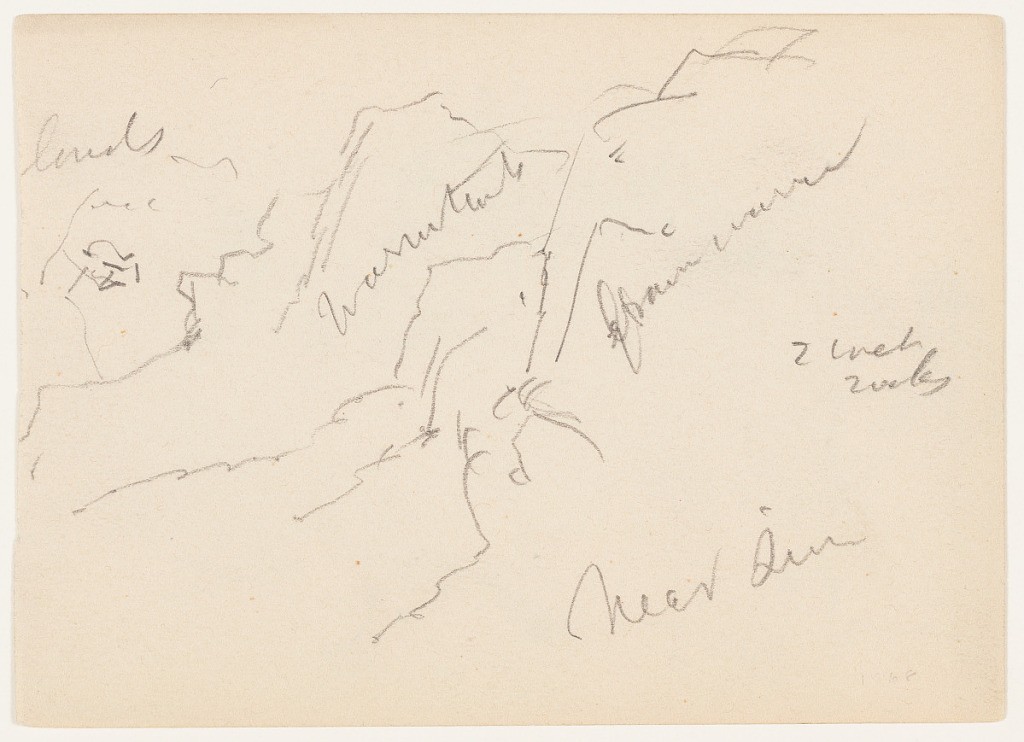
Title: Landscape near Sion, Switzerland
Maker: Frederic Edwin Church, American, 1826–1900
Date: August 24-25, 1868
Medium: Graphite on white wove paper
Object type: Drawing
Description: Landscape sketch showing oblique, loosely-rendered view of a tall, rocky mountain range in the Rhone Valley near Sion, Switzerland extending from right to left toward the horizon.

Verso: Architecture and landscape sketches showing Valère Basilica and Tourbillon castle in Sion, Switzerland. In upper half, the massive, multi-tiered central building of the basilica is visible, with the tower of the medieval church of Notre-Dame-de-Valère. Below, the elongated stone wall and round tower of Tourbillon Castle are visible atop a rugged, barren hill.